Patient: sex M, age 30
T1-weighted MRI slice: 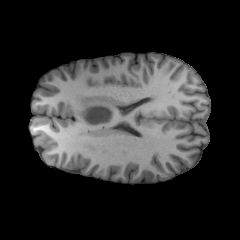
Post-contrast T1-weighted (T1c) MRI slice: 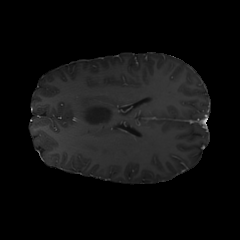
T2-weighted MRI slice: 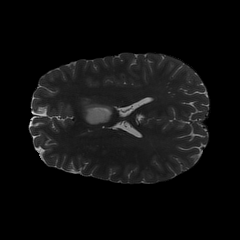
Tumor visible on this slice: yes
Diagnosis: Astrocytoma, IDH-mutant
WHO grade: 2